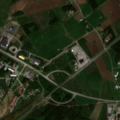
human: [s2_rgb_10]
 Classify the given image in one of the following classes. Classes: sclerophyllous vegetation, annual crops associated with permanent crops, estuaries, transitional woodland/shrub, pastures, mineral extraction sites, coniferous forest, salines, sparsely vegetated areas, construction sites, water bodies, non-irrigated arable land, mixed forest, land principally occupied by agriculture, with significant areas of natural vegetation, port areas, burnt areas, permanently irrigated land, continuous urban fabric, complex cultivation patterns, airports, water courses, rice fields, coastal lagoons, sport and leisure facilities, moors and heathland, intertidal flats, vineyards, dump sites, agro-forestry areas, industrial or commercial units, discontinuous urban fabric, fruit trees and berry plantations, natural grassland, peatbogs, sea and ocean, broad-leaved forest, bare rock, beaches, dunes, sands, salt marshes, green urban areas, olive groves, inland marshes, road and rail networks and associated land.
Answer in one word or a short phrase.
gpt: discontinuous urban fabric, industrial or commercial units, non-irrigated arable land, land principally occupied by agriculture, with significant areas of natural vegetation, coniferous forest